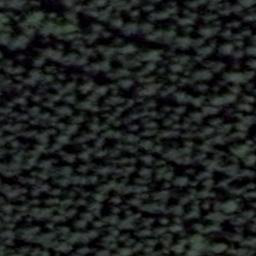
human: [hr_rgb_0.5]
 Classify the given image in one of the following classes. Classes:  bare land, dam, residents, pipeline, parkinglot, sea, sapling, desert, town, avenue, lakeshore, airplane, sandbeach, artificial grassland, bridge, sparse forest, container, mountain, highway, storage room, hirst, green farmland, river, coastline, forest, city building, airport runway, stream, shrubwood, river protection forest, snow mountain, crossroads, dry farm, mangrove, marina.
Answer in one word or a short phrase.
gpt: forest